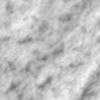
Label: no_change